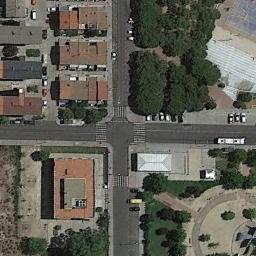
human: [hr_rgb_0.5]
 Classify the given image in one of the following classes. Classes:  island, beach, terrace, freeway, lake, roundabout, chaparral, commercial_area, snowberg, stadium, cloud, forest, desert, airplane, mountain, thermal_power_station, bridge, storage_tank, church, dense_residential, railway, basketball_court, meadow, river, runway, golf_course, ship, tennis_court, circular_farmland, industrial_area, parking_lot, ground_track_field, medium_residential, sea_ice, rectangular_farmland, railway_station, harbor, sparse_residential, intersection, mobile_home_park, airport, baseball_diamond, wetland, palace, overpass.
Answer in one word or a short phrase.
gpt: intersection